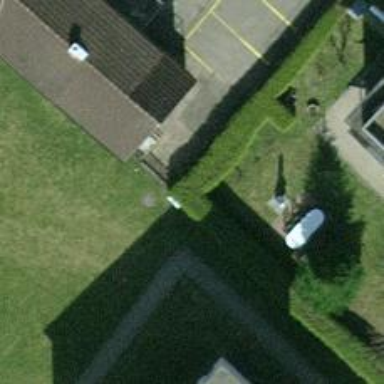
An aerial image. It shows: Hedge acting as barrier.